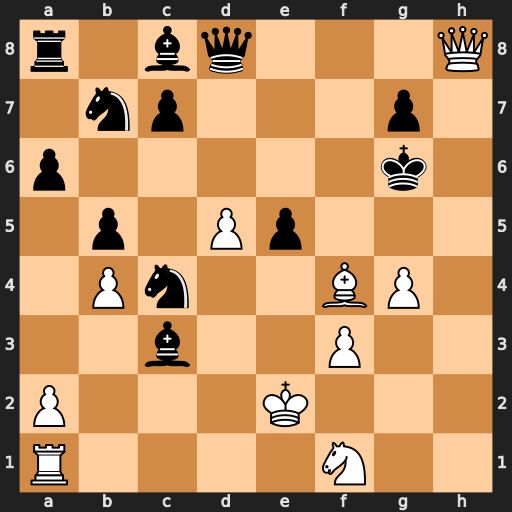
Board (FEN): r1bq3Q/1np3p1/p5k1/1p1Pp3/1Pn2BP1/2b2P2/P3K3/R4N2
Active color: w
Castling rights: -
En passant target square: -
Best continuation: Qh5+ Kf6 Bg5#